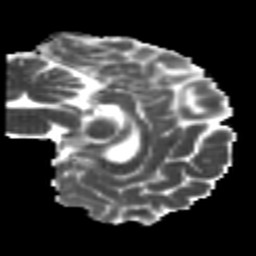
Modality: MD
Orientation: sagittal
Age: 21
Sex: male
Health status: healthy
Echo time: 0.074 s